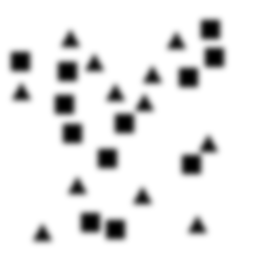
Squares: 12
Triangles: 12
Stars: 0
Total shapes: 24